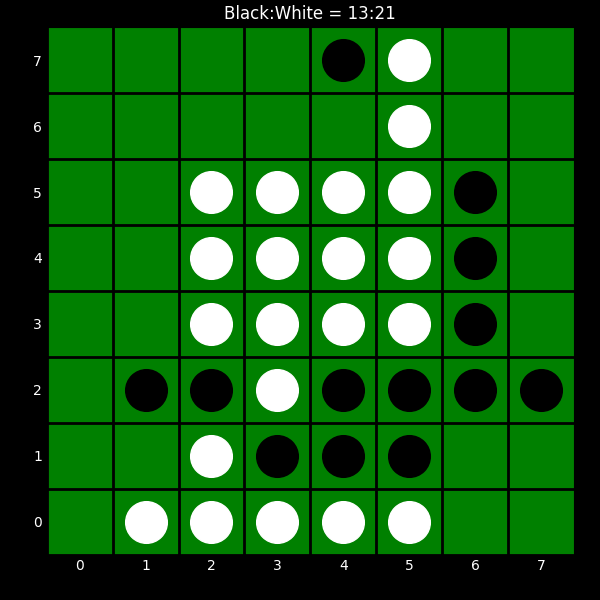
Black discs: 13
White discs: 21